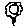
Label: flower